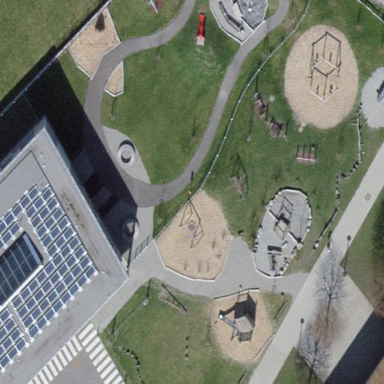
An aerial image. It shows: Playground area for leisure land.